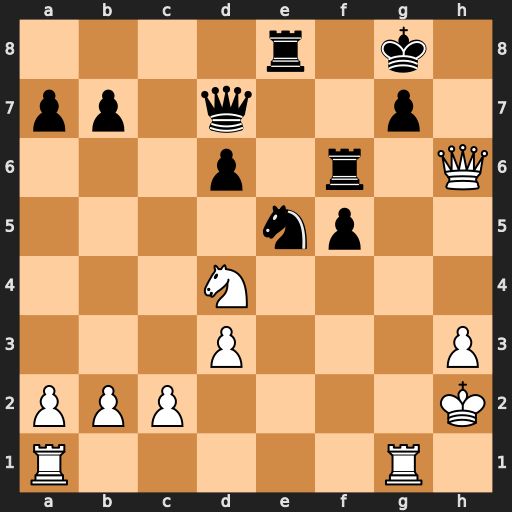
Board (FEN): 4r1k1/pp1q2p1/3p1r1Q/4np2/3N4/3P3P/PPP4K/R5R1
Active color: w
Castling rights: -
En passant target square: -
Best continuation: Qxf6 Ng4+ Rxg4